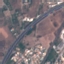
Land use / land cover: Highway